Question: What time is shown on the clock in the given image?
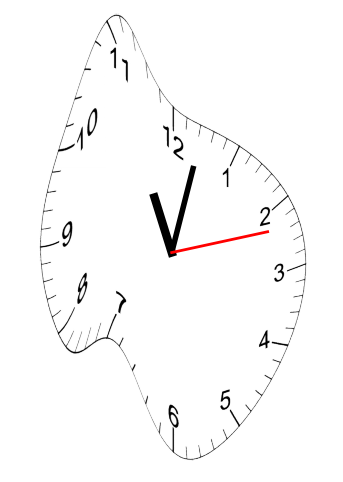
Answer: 11:02:12